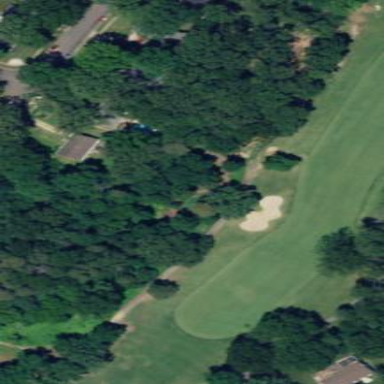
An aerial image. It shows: Golf fairway surrounded by grass.